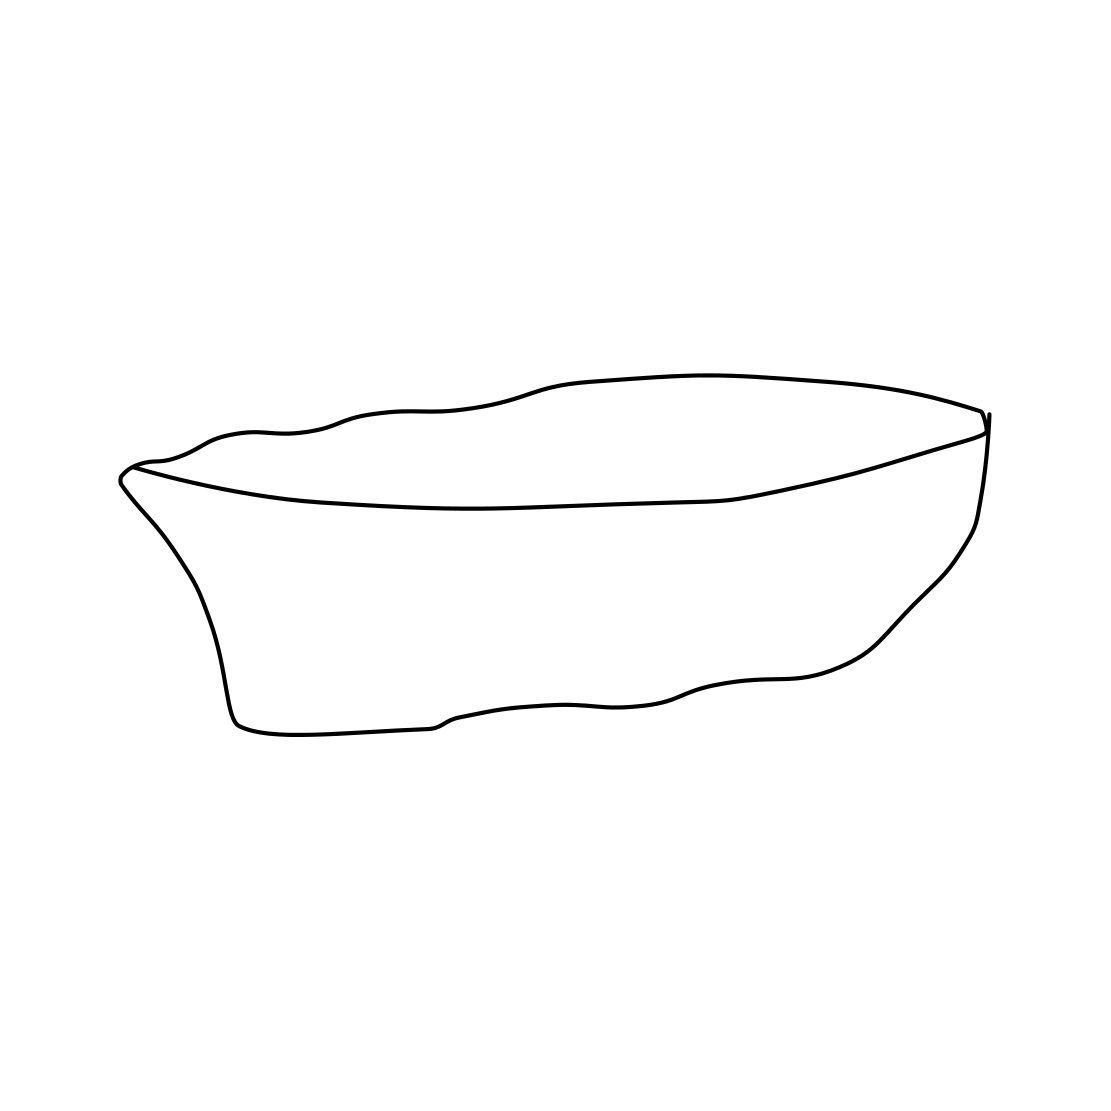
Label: bowl